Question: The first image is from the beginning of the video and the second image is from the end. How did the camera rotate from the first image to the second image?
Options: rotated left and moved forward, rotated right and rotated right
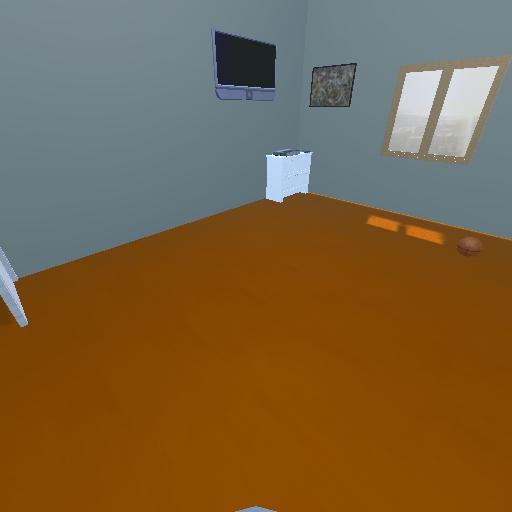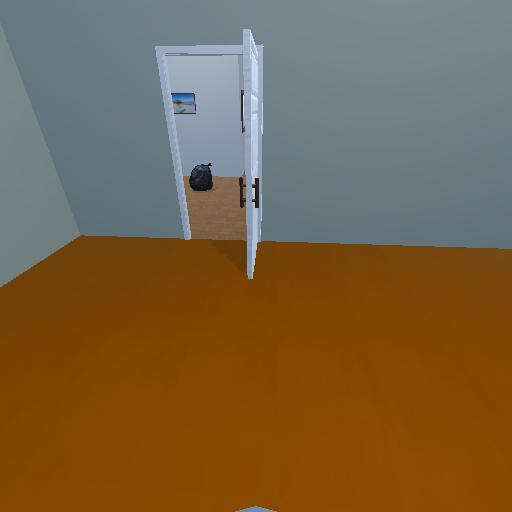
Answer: rotated left and moved forward